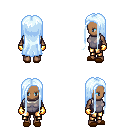
a pixel art fantasy rpg character, female body template, human, dark skin, steel chest armor, gold greaves, white cyan extra-long hairstyle, gold gloves, brown slippers, four views (front, back, left, right), 2x2 character sprite sheet, small pixel art, hard edges, no anti-aliasing